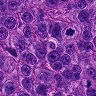
Metastatic tissue present: yes